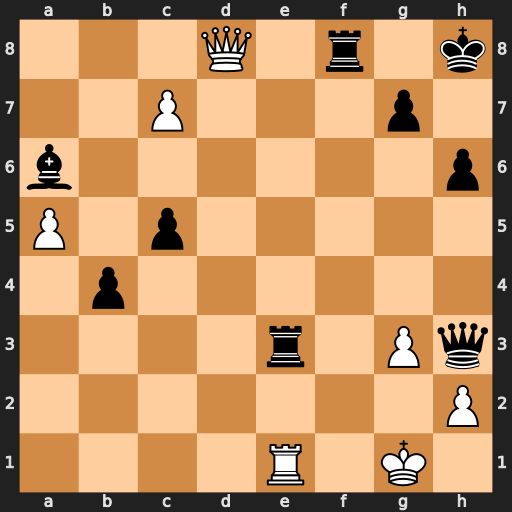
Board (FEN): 3Q1r1k/2P3p1/b6p/P1p5/1p6/4r1Pq/7P/4R1K1
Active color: w
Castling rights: -
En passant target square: -
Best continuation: Qxf8+ Kh7 Rxe3